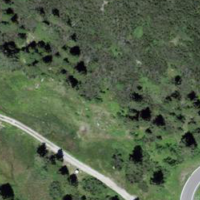
EUNIS habitat code: 32
Species observed at this site:
Erebia melampus
Erebia euryale